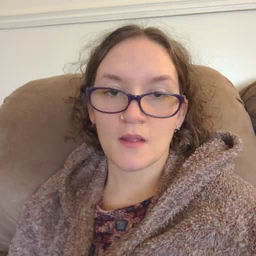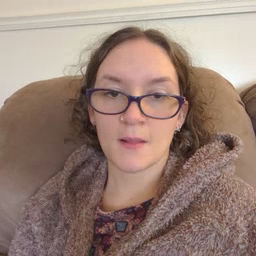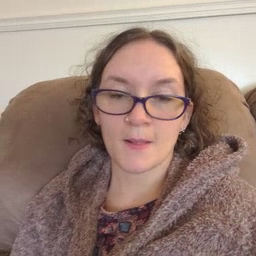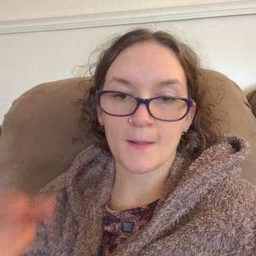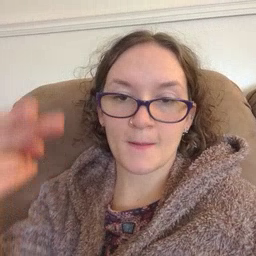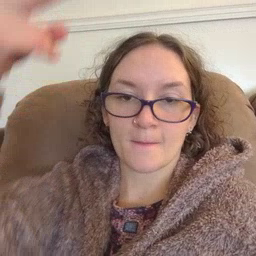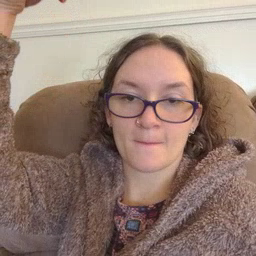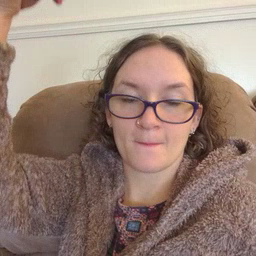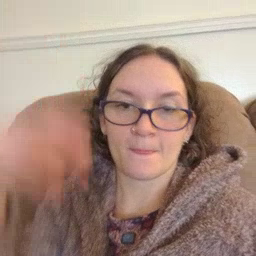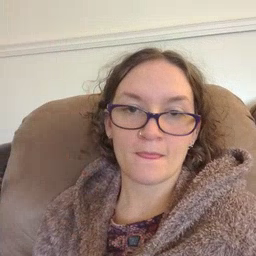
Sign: high